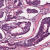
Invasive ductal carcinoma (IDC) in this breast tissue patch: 1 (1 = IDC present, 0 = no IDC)